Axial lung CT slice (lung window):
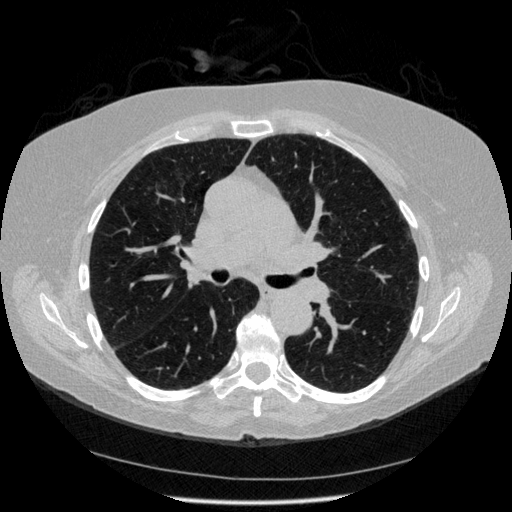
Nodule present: no